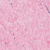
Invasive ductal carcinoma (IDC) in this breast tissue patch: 0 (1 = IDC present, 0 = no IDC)